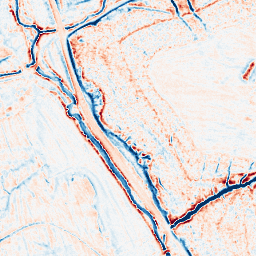
Category: edge_preserving
Decomposition family: anisotropic_diffusion
Decomposition parameters: iterations: 50
kappa: 50
gamma: 0.05
Upsampling method: sinc_hamming
Upsampling parameters: scale: 2
kernel_size: 4
Upsampling scale: 2